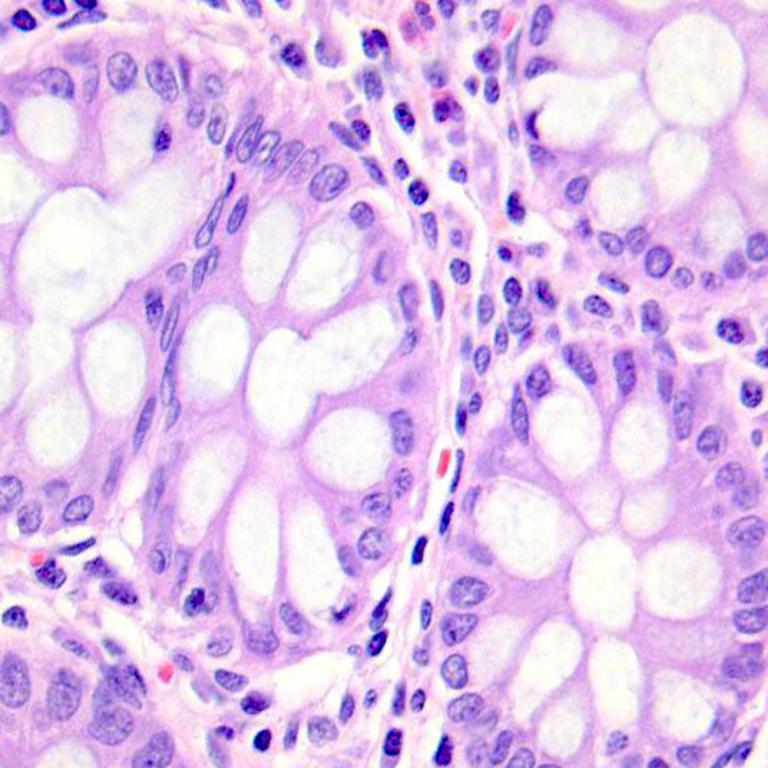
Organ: colon
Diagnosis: benign